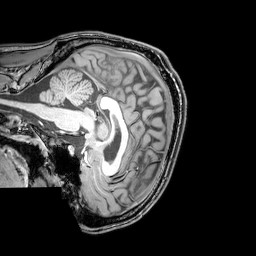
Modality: T1w
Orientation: sagittal
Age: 25
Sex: male
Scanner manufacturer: philips
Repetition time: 0.008239 s
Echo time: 0.00383 s